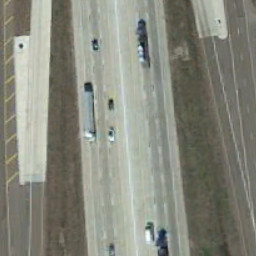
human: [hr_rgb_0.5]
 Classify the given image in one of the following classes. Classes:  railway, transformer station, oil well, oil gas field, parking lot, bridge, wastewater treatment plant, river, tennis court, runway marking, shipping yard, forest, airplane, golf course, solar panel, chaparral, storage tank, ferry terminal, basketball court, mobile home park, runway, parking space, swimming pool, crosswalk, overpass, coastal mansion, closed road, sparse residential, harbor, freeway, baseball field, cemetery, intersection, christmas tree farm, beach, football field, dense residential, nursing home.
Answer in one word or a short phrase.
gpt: freeway